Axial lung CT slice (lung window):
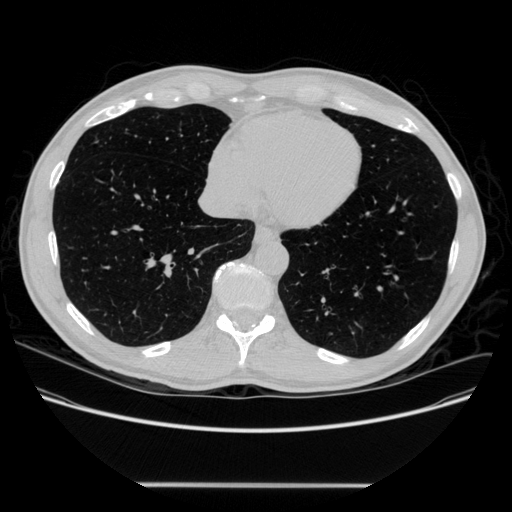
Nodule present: no